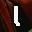
Label: 1